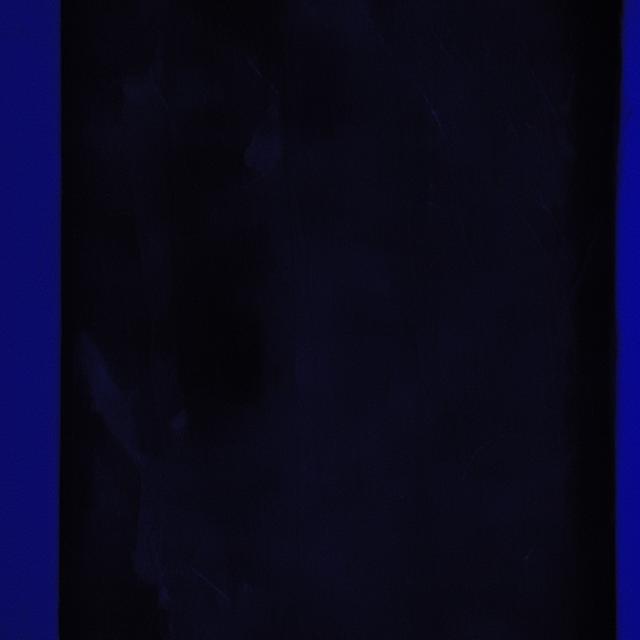
Canine hypersensitivity reaction — allergic skin response with urticaria, erythema, pruritus, and angioedema. May be food, environmental, or flea allergy related.